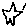
Label: star